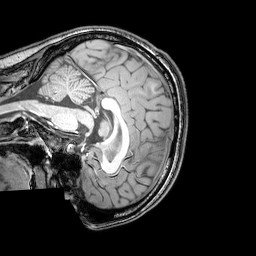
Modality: T1w
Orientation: sagittal
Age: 23
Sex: female
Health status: healthy
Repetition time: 0.081 s
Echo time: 0.037 s